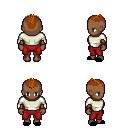
a pixel art fantasy rpg character, female body template, human, dark skin, white long-sleeve shirt, red pants, brunette short mohawk hairstyle, leather bracers, black slippers, four views (front, back, left, right), 2x2 character sprite sheet, small pixel art, hard edges, no anti-aliasing